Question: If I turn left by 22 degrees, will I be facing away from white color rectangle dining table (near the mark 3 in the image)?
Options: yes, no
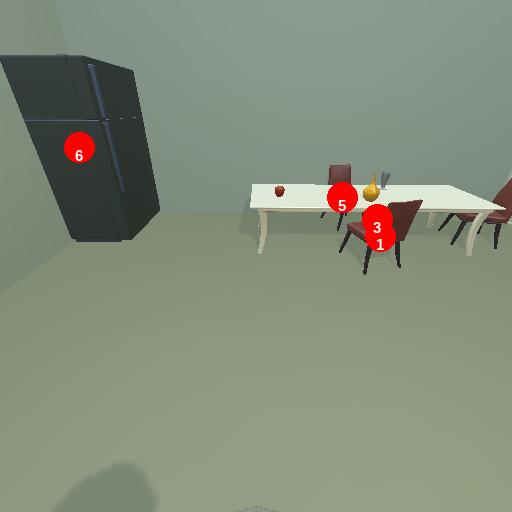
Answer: yes